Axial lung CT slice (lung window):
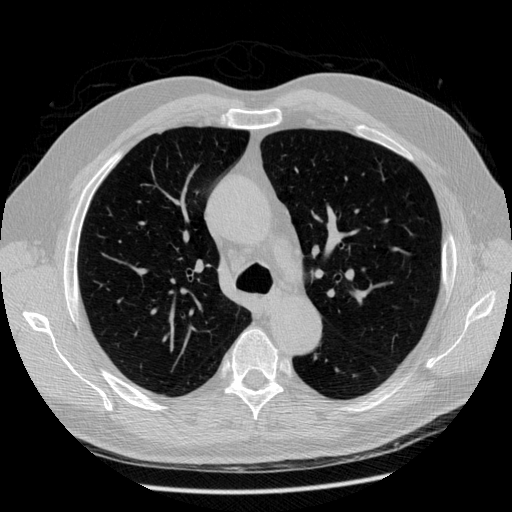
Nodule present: no